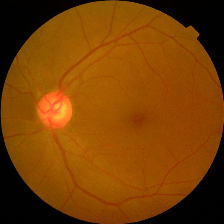
Diabetic retinopathy grade: No DR